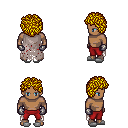
a pixel art fantasy rpg character, male body template, human, dark skin, gray tattered cape, red pants, blonde curly afro hairstyle, metal gloves, white slippers, four views (front, back, left, right), 2x2 character sprite sheet, small pixel art, hard edges, no anti-aliasing